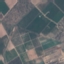
Label: PermanentCrop